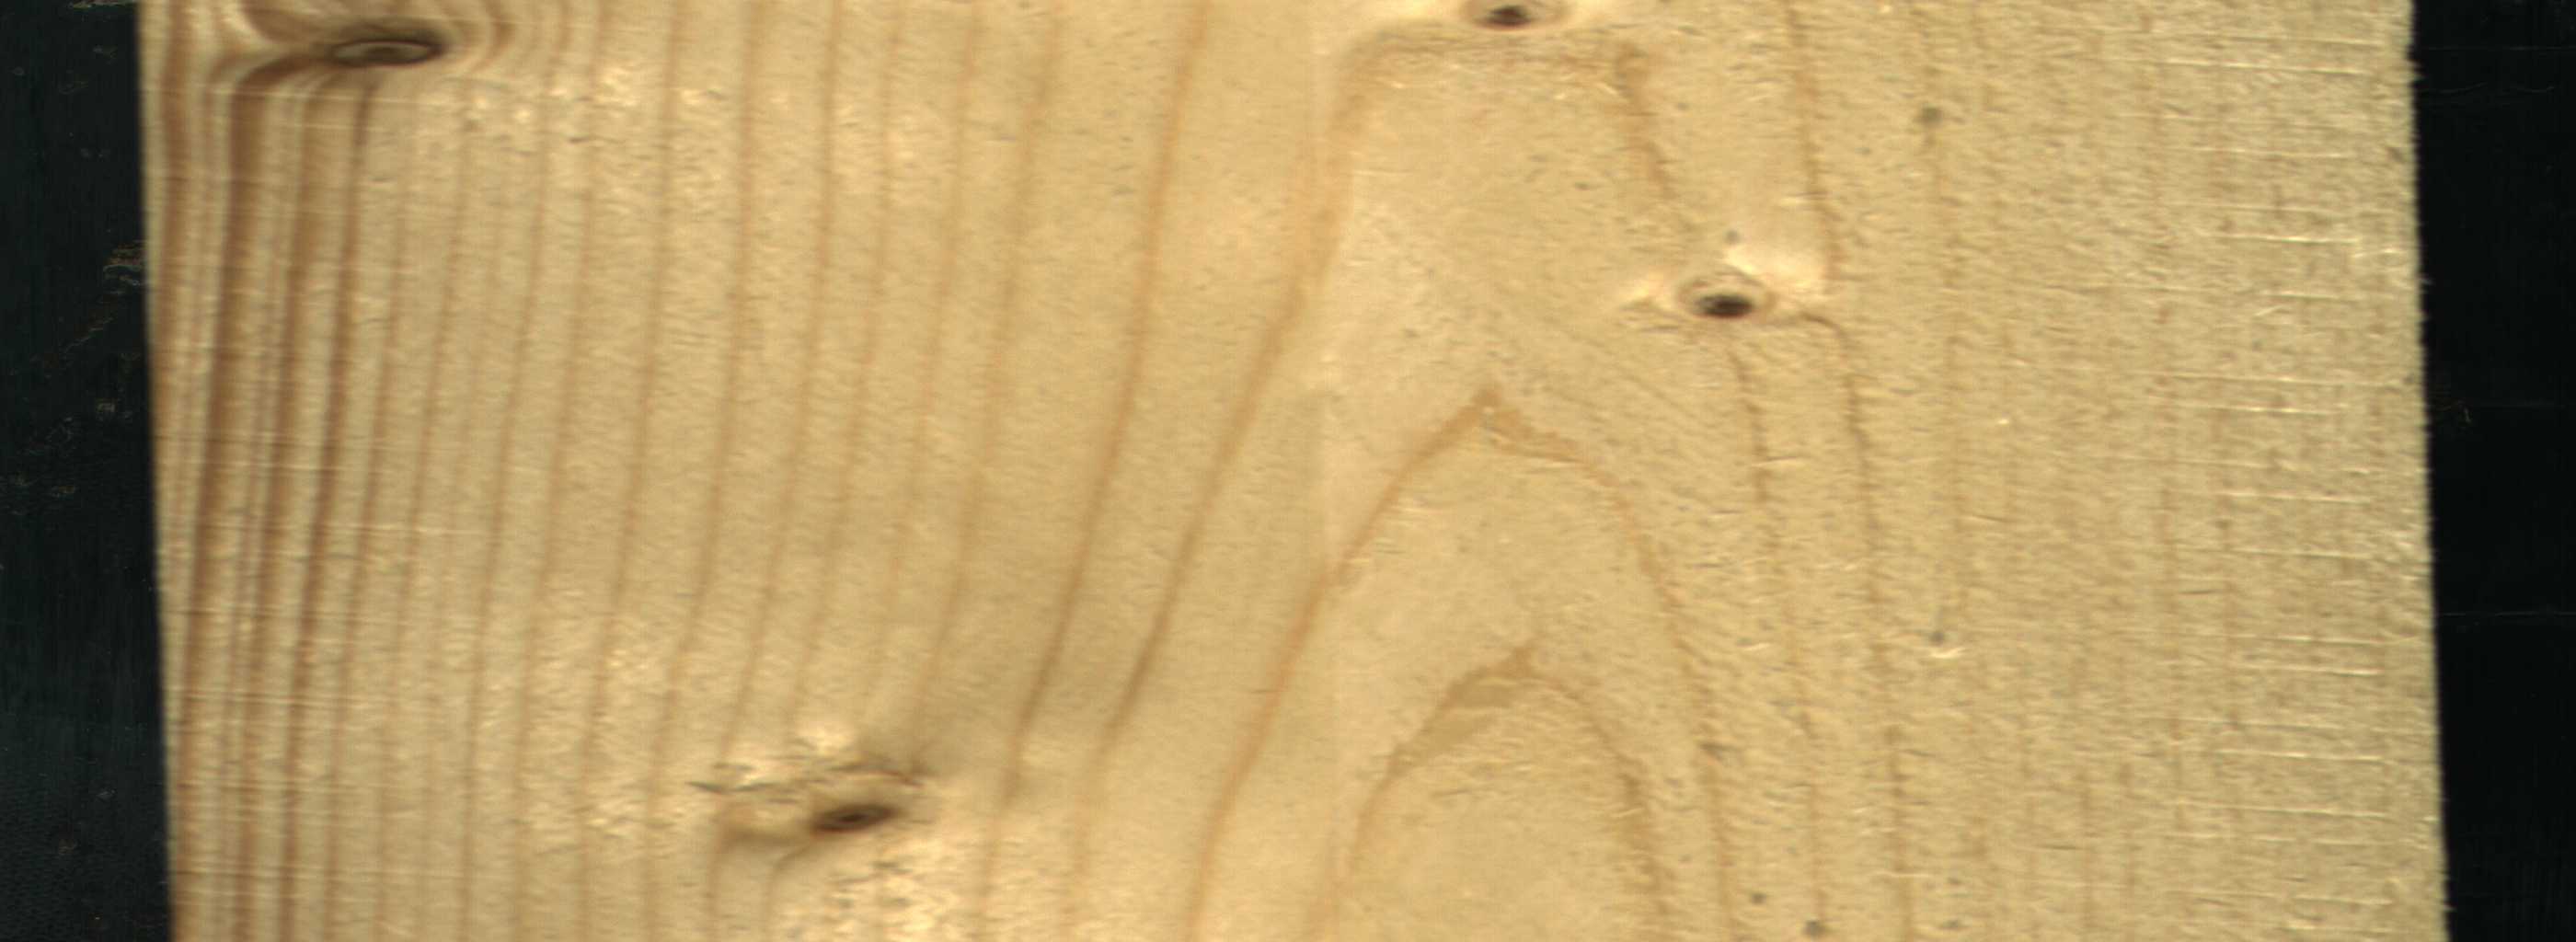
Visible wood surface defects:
Live_Knot
Live_Knot
Live_Knot
Live_Knot